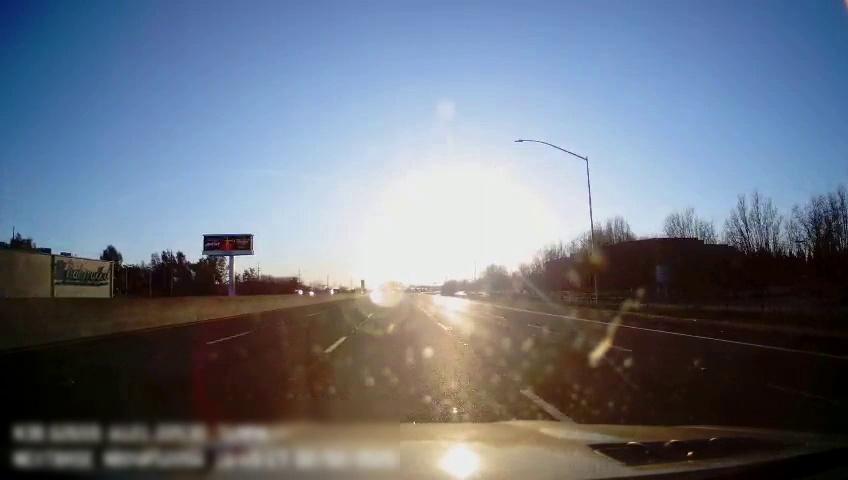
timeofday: Day
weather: Sunny
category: Drivable Space
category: Vehicles | SUV
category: Vehicles | Car
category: Lanes | Alternate Lane
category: Lanes | Alternate Lane
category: Lanes | Current Lane
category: Lanes | Current Lane
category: Lanes | Alternate Lane
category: Lanes | Alternate Lane